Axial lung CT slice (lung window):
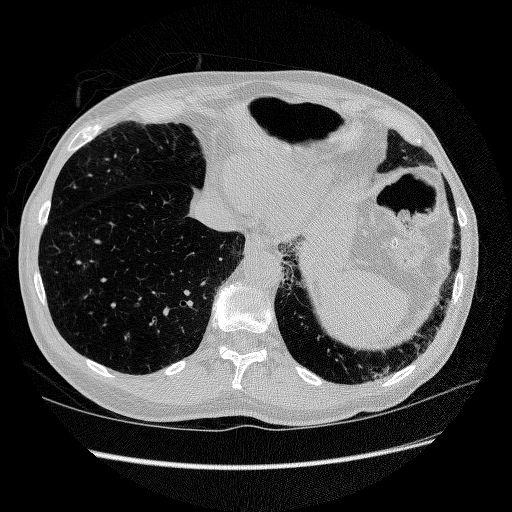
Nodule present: no